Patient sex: F
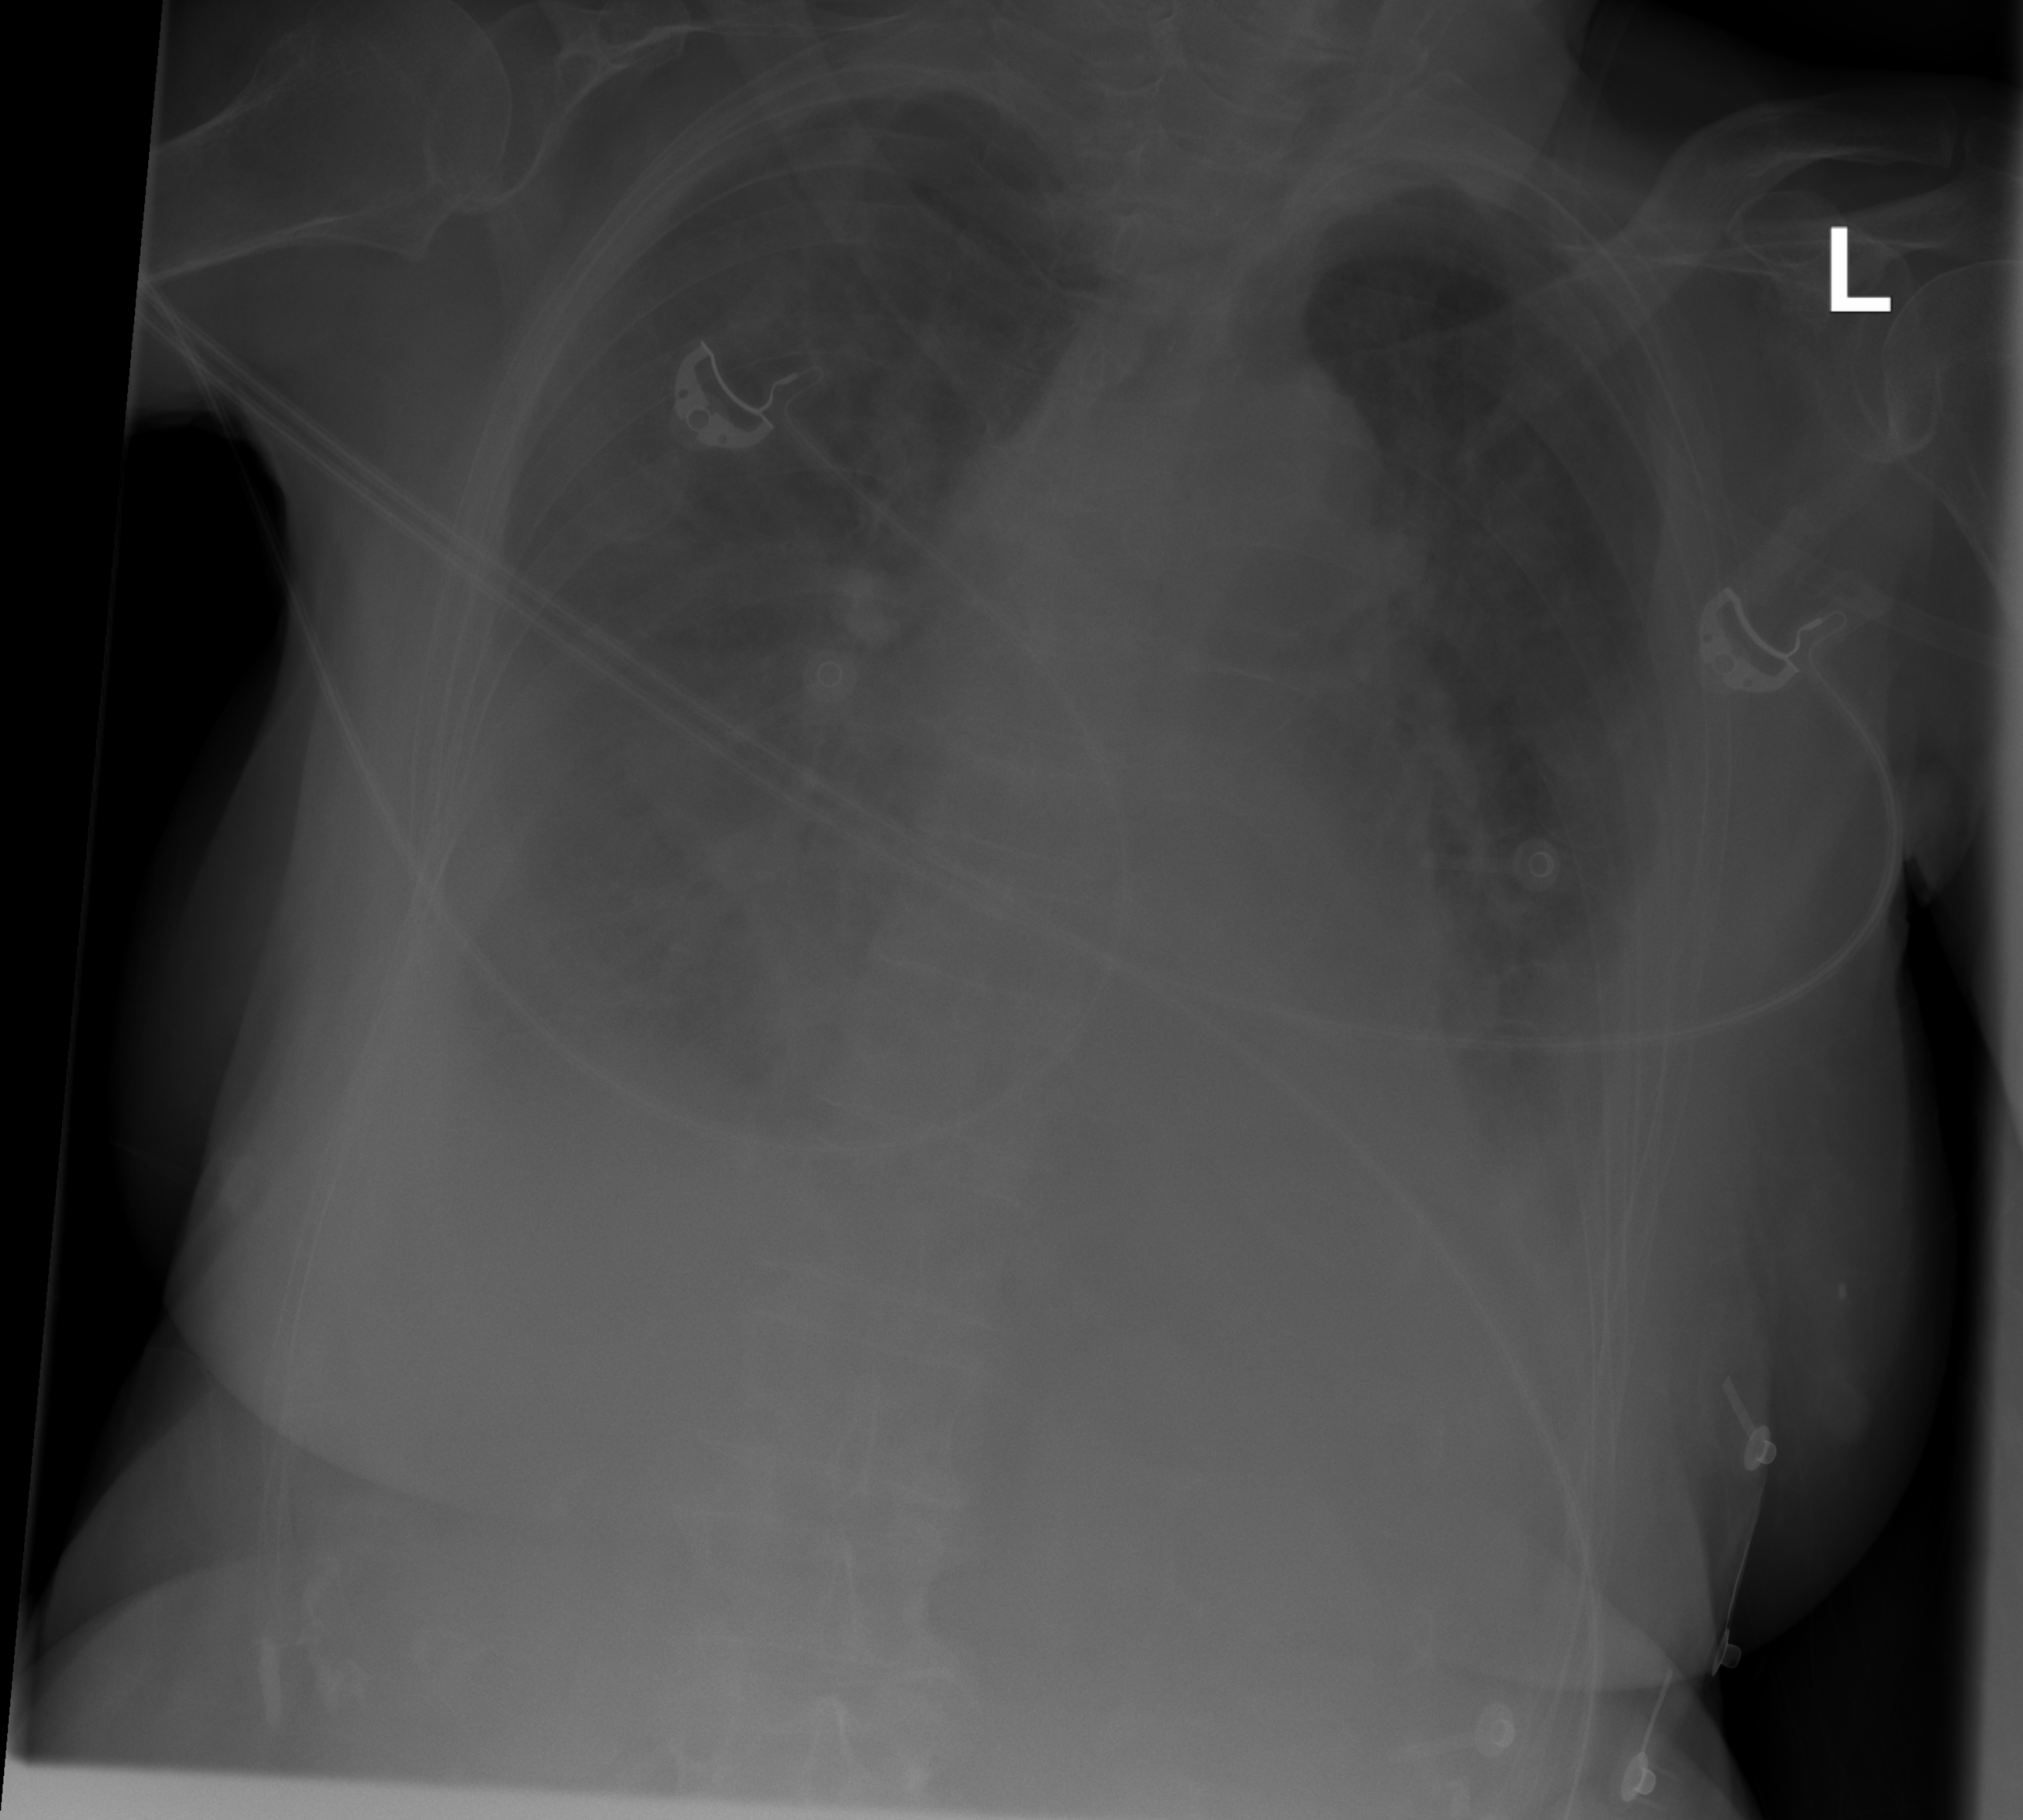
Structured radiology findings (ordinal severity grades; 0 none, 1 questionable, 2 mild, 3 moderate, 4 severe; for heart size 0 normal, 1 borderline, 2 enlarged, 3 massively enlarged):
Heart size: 0
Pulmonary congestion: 2
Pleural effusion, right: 4
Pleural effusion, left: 3
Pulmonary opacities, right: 1
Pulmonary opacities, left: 1
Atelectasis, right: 3
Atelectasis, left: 3